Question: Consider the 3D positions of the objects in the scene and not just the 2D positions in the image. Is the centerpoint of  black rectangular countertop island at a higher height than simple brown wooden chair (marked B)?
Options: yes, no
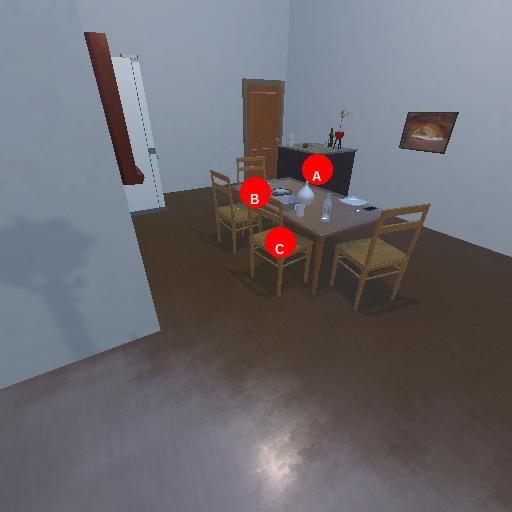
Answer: yes